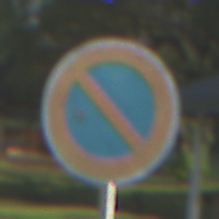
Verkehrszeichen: EingeschraenktesHalteverbot
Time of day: SunriseSunset
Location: Outdoor (Suburban)
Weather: PartlyCloudy
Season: NotSpecified
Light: Natural